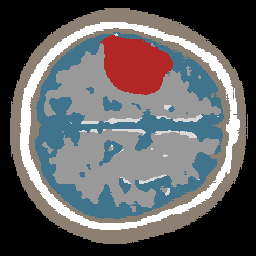
Label: lesion